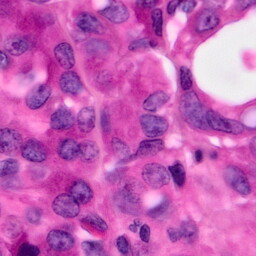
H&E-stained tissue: Pancreatic